Question: For over a week, I've been using <URL> to implement a RSA secured communication with my server that is in python.
However, I can not for the life of me figure out the proper imports for all the jars.
I have included all the jars found on bouncy castles website and still no dice!
I read that they moved stuff around. If this code is old or broken, what other implementation of RSA with pkcs1 padding is put there?
pub key is in a file named key.pub. how do I read that file in to be used as the key
'''
-----BEGIN PUBLIC KEY-----
MIIBIjANBgkqhkiG9w0BAQEFAAOCAQ8AMIIBCgKCAQEAv2B0wo+QJ6tCqeyTzhZ3
AtPLgAHEQ/fRYDcR0BkQ+lXEhD277P2fPZwla5AW6szqsjR1olkZEF7IuoI27Hxm
tQHJU0ROhrzstHgK42emz5Ya3BWcm+oq5pLDZnsNDnNlrPncaCT7gHQQJn3YjH8q
aibtB1WCoy7ZJ127QxoKoLfeonBDtt7Qw6P5iXE57IbQ63oLq1EaYUfg8ZpADvJF
b2H3MASJSSDrSDgrtCcKAUYuu3cZw16XShuKCNb5QLsj3tR0QC++7qjM3VcG311K
7gHVjB6zybw+5vX2UWTgZuL6WVtCvRK+WY7nhL3cc5fmXZhkW1Jbx6wLPK3K/JcR
NQIDAQAB
-----END PUBLIC KEY-----
'''
'''
package Main;
import org.bouncycastle.util.encoders.Base64;
import javax.crypto.Cipher;
import javax.xml.bind.DatatypeConverter;
import java.io.*;
import java.net.Socket;
import java.net.UnknownHostException;
import java.security.GeneralSecurityException;
import java.security.KeyFactory;
import java.security.PublicKey;
import java.security.Security;
import java.security.spec.X509EncodedKeySpec;
public class EncDecRSA {
public static byte[] pemToDer(String pemKey) throws GeneralSecurityException {
String[] parts = pemKey.split("-----");
return DatatypeConverter.parseBase64Binary(parts[parts.length / 2]);
}
public static PublicKey derToPublicKey(byte[] asn1key) throws GeneralSecurityException {
X509EncodedKeySpec spec = new X509EncodedKeySpec(asn1key);
KeyFactory keyFactory = KeyFactory.getInstance("RSA", "BC");
return keyFactory.generatePublic(spec);
}
public static byte[] encrypt(PublicKey publicKey, String text) throws GeneralSecurityException {
Cipher rsa = Cipher.getInstance("RSA/ECB/OAEPWithSHA1AndMGF1Padding", "BC");//PKCS1-OAEP
rsa.init(Cipher.ENCRYPT_MODE, publicKey);
byte[] cipher = rsa.doFinal(text.getBytes());
String s = new String(cipher);
System.out.print(s);
// return cipher;
// return Base64.encode(rsa.doFinal(text.getBytes()));
cipher = Base64.encode(cipher);
return cipher;
}
static String readFile(String path)
throws IOException
{
String line = null;
BufferedReader br = new BufferedReader(new FileReader(path));
try {
StringBuilder sb = new StringBuilder();
line = br.readLine();
while (line != null) {
sb.append(line);
sb.append("
");
line = br.readLine();
}
return sb.toString();
} finally {
br.close();
}
}
public static void main(String[] args) throws IOException, GeneralSecurityException {
Security.addProvider(new org.bouncycastle.jce.provider.BouncyCastleProvider());
System.out.println("Working Directory = " +
System.getProperty("user.dir"));
String publicKey = readFile("key.public");
byte[] pem = pemToDer(publicKey);
PublicKey myKey = derToPublicKey(pem);
String sendMessage = "{'vid_hash': '917ef7e7be4a84e279b74a257953307f1cff4a2e3d221e363ead528c6b556edb', 'state': 'ballot_response', 'userInfo': {'ssn': '700-33-6870', 'pin': '1234', 'vid': '265jMeges'}}";
byte[] encryptedDATA = encrypt(myKey, sendMessage);
Socket smtpSocket = null;
DataOutputStream os = null;
DataInputStream is = null;
try {
smtpSocket = new Socket("192.168.1.124", 9999);
os = new DataOutputStream(smtpSocket.getOutputStream());
is = new DataInputStream(smtpSocket.getInputStream());
} catch (UnknownHostException e) {
System.err.println("Don't know about host: hostname");
} catch (IOException e) {
System.err.println("Couldn't get I/O for the connection to: hostname");
}
if (smtpSocket != null && os != null && is != null) {
try {
System.out.println("sending message");
os.writeBytes(encryptedDATA+"
");
os.close();
is.close();
smtpSocket.close();
} catch (UnknownHostException e) {
System.err.println("Trying to connect to unknown host: " + e);
} catch (IOException e) {
System.err.println("IOException: " + e);
}
}
}
}
'''
Which has the following error:

Here is the bit of python code that does that:
'''
def _decrypt_RSA(self, private_key_loc, package):
'''
param: public_key_loc Path to your private key
param: package String to be decrypted
return decrypted string
'''
from Crypto.PublicKey import RSA
from Crypto.Cipher import PKCS1_OAEP
from base64 import b64decode
key = open('key.private', "r").read()
rsakey = RSA.importKey(key)
rsakey = PKCS1_OAEP.new(rsakey)
decrypted = rsakey.decrypt(package)
# decrypted = rsakey.decrypt(b64decode(package))
return decrypted
'''
Is this padding scheme with PKCS1-OAEP.
That is a major requirement for this to work.
Note that I have tried it with both base64 encode and without
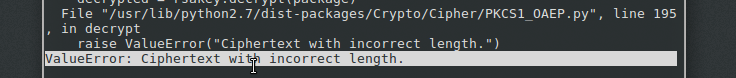
Answer: This example is for SpongyCastle - Android repackage of BouncyCastle. They differ as you noticed. However, making encryption in Java is as simple as this
Convert Base64 encoded key string to ASN.1 DER encoded byte array
'''
public static byte[] pemToDer(String pemKey) throws GeneralSecurityException {
String[] parts = pemKey.split("-----");
return DatatypeConverter.parseBase64Binary(parts[parts.length / 2]);
}
'''
Convert ASN.1 DER encoded public key to PublicKey object
'''
public static PublicKey derToPublicKey(byte[] asn1key) throws GeneralSecurityException {
X509EncodedKeySpec spec = new X509EncodedKeySpec(asn1key);
KeyFactory keyFactory = KeyFactory.getInstance("RSA", "BC");
return keyFactory.generatePublic(spec);
}
'''
Encrypt data
'''
public static byte[] encrypt(PublicKey publicKey, String text) throws GeneralSecurityException {
Cipher rsa = Cipher.getInstance("RSA/ECB/OAEPWithSHA1AndMGF1Padding", "BC");
rsa.init(Cipher.ENCRYPT_MODE, publicKey);
return rsa.doFinal(text.getBytes());
}
'''
bcprov-jdk15on-150.jar is the only jar needed.